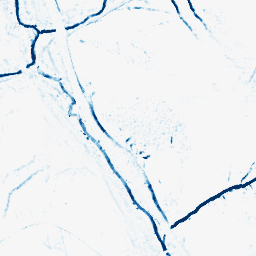
Category: morphological
Decomposition family: morphological_diamond
Decomposition parameters: operation: closing
radius: 3
Upsampling method: edge_directed
Upsampling parameters: scale: 2
Upsampling scale: 2